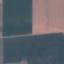
Label: AnnualCrop